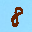
Label: 8